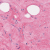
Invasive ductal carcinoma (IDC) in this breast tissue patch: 0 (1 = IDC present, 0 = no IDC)